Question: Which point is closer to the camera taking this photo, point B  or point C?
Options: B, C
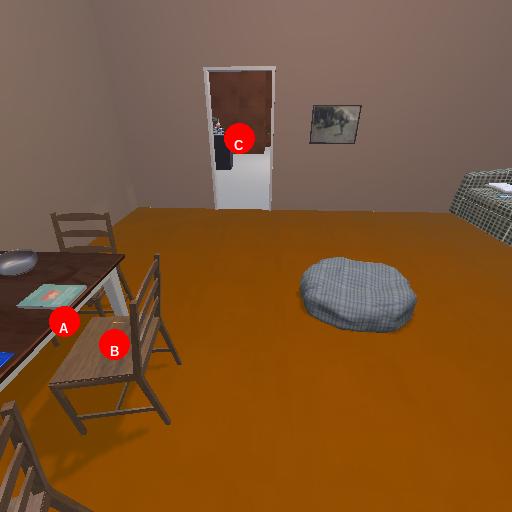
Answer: B